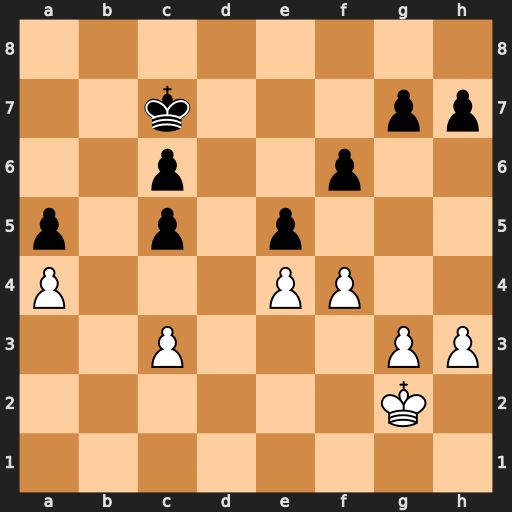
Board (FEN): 8/2k3pp/2p2p2/p1p1p3/P3PP2/2P3PP/6K1/8
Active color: w
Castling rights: -
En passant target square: -
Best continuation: fxe5 fxe5 Kf3 h5 g4